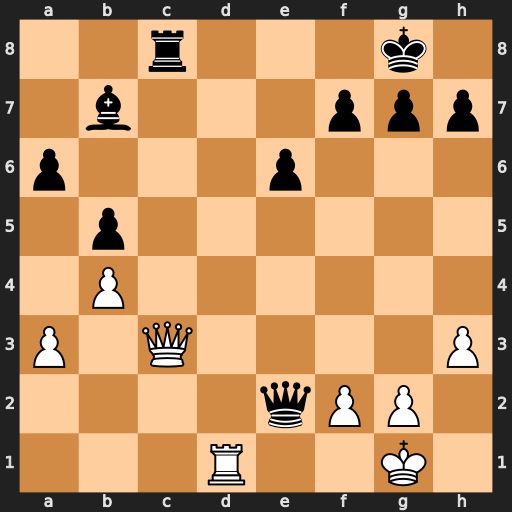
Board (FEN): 2r3k1/1b3ppp/p3p3/1p6/1P6/P1Q4P/4qPP1/3R2K1
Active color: w
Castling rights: -
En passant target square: -
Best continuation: Qxc8+ Bxc8 Rd8#